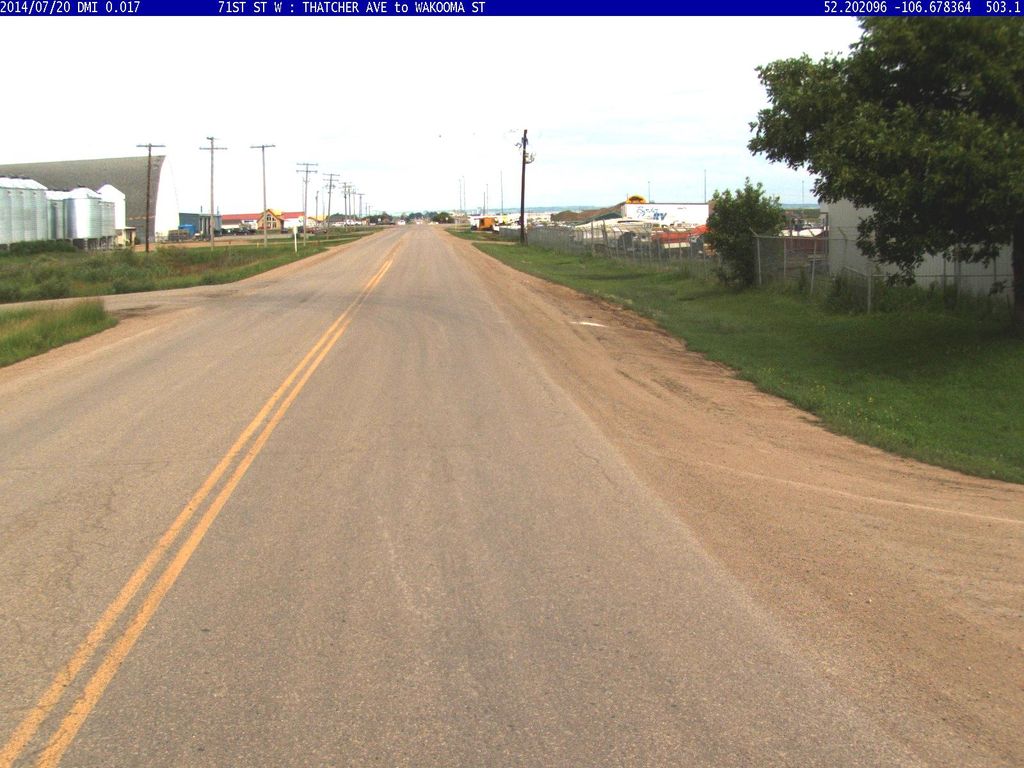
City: saskatoon